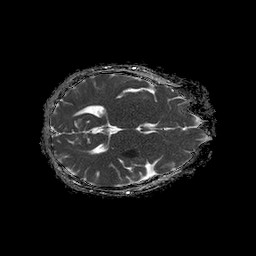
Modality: ADC
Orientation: axial
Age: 37
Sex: female
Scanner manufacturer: philips
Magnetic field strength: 1.5 T
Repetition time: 4.6 s
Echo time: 0.09059 s